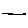
Label: line